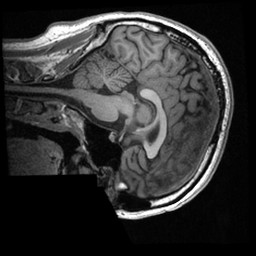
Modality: T1w
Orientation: sagittal
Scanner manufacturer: ge
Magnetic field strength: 3 T
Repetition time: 0.007652 s
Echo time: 0.002936 s